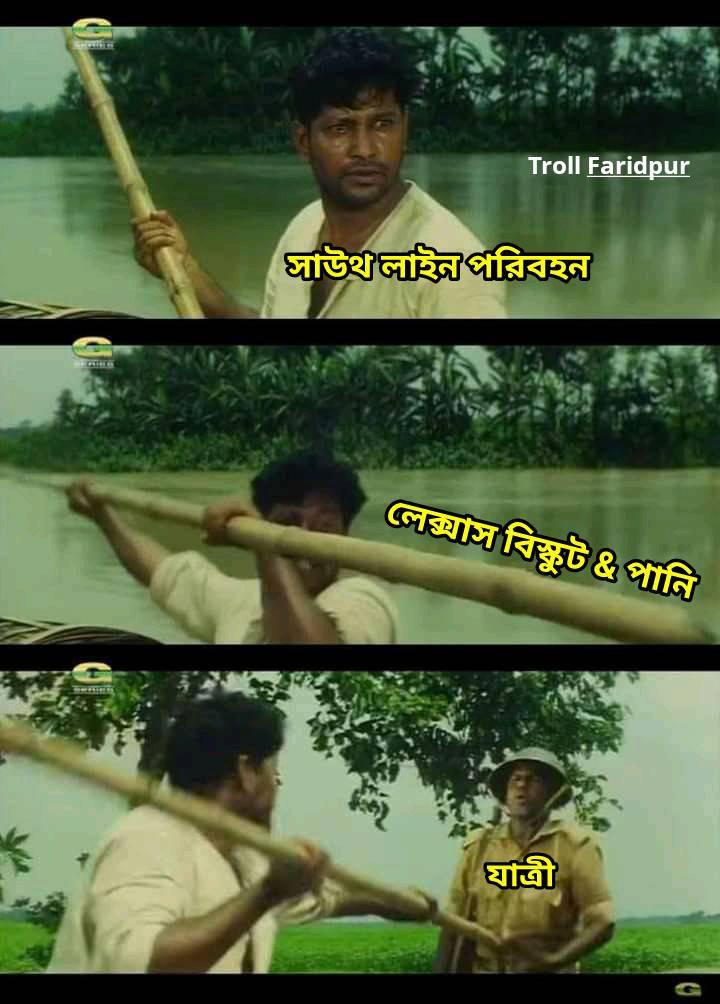
Caption: সাউথ লাইন পরিবহন    লেক্সাস বিস্কুট   &  পানি     যাত্রী
Label: non-hate